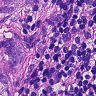
Metastatic tissue present: yes